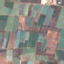
Land use / land cover class: PermanentCrop